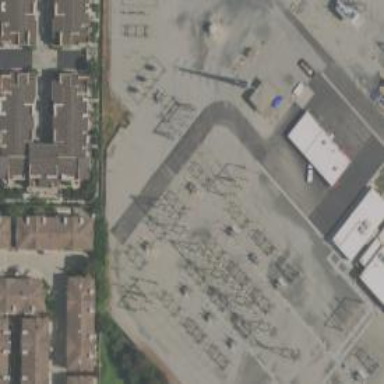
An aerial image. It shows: Switch used for power control.